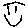
Label: smiley face